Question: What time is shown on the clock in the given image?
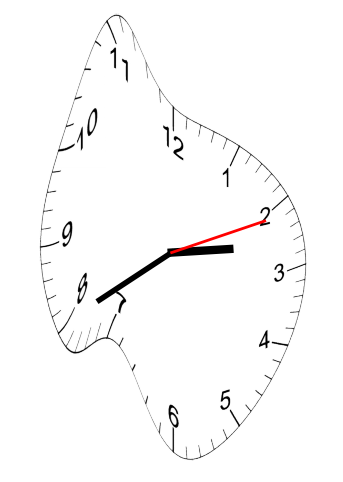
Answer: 02:40:11